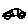
Label: car